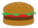
burger